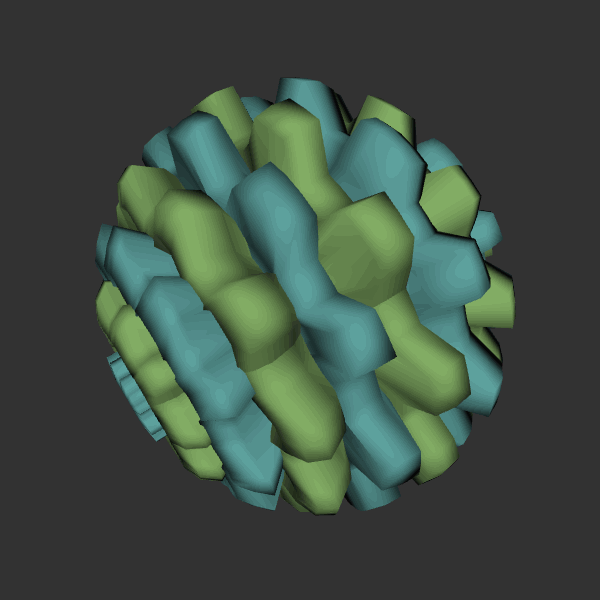
Background: dark